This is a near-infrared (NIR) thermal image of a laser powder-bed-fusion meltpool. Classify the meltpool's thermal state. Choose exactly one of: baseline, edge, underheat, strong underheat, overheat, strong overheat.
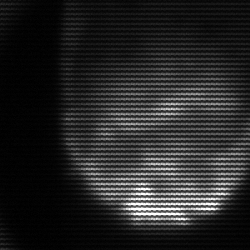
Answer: edge